Aerial crown-view tile of a tropical tree (Barro Colorado Island, Panama), acquired 20241112:
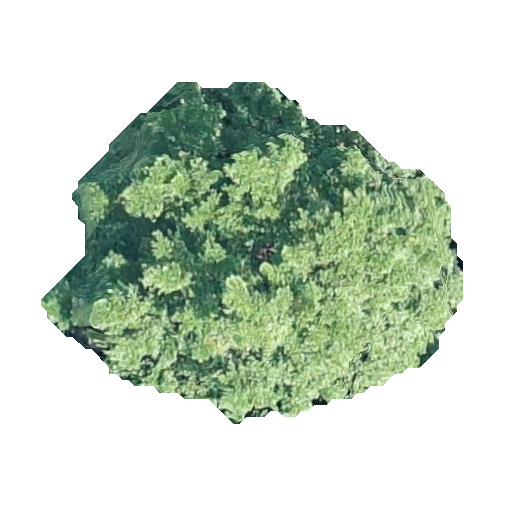
Species: Terminalia amazonia
GBIF accepted scientific name: Terminalia amazonica
Crown area: 155.057 m²